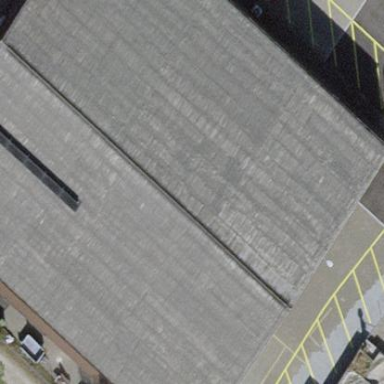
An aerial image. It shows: Sports center building with flat roof.